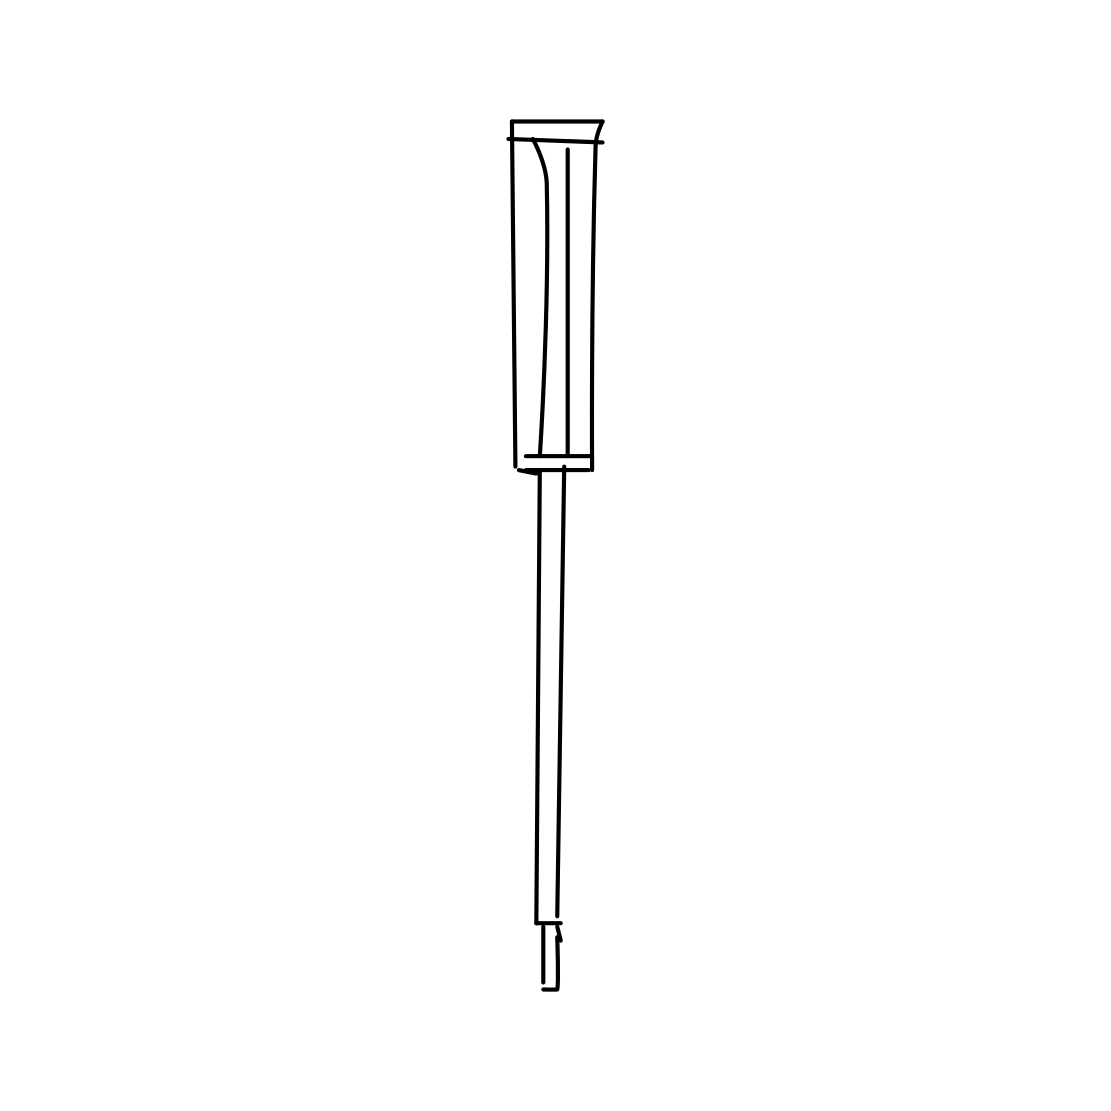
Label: screwdriver